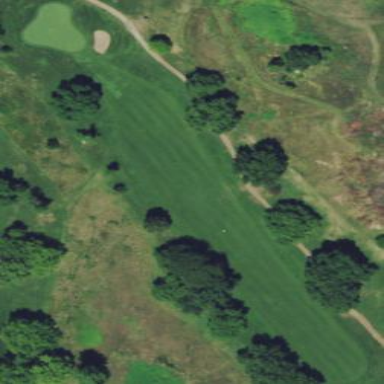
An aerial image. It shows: Golf fairway surrounded by grass.